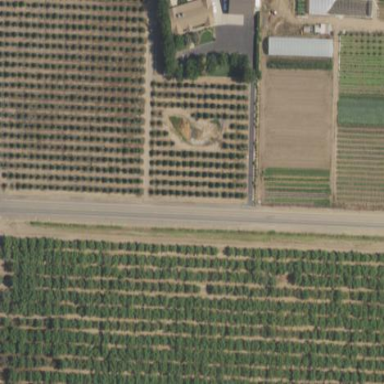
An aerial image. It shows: Orchard.